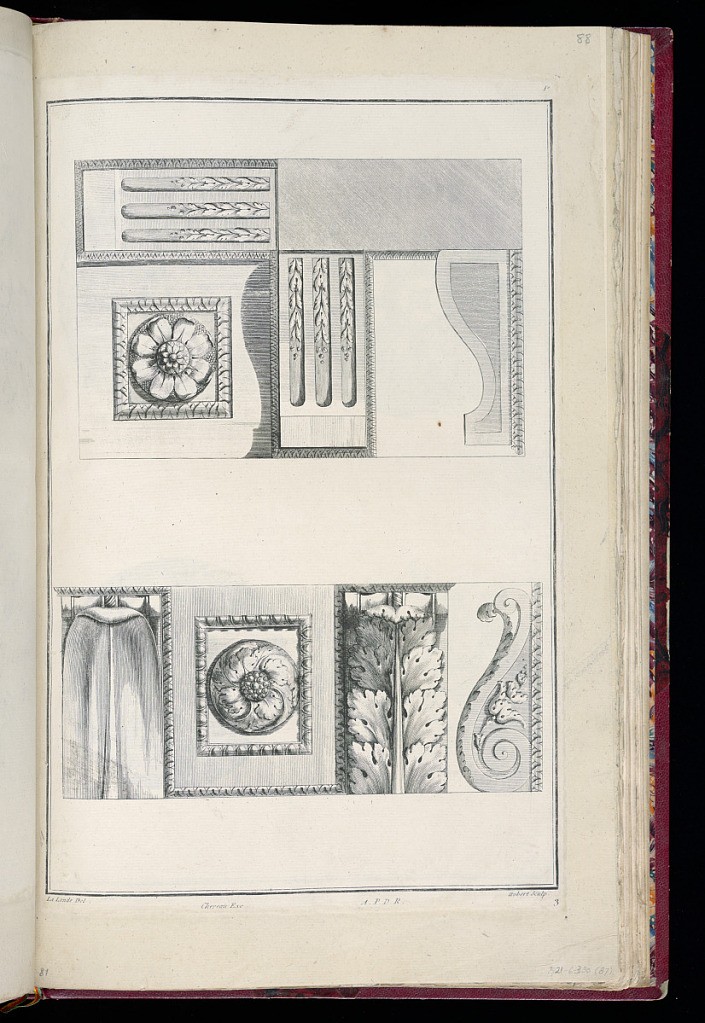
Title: Bracket and Rosette Designs
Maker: Richard de Lalonde, French, active 1780–96
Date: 1785-1788
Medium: Etching on off-white laid paper
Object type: Print
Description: The plate is divided in two to show various bracket and rosette designs. At top is a bracket shown horizontally and vertically with fluting filled with channels of leaf detail. To the right of the sheet is a profile of the bracket, showing lamb tongue ornamentation at its back edge. To the left of the bracket elevation is a rosette, placed in a square frame with lamb tongue detailing. At the bottom of the plate is an elevation of two brackets, one with a naturalistic lacet leaf, and one with an acanthus leaf. The scrolling profile of the bracket is visible at the right of the plate; a rosette placed in a square, egg and dart frame is printed between the two bracket elevations. The plate is signed and numbered.